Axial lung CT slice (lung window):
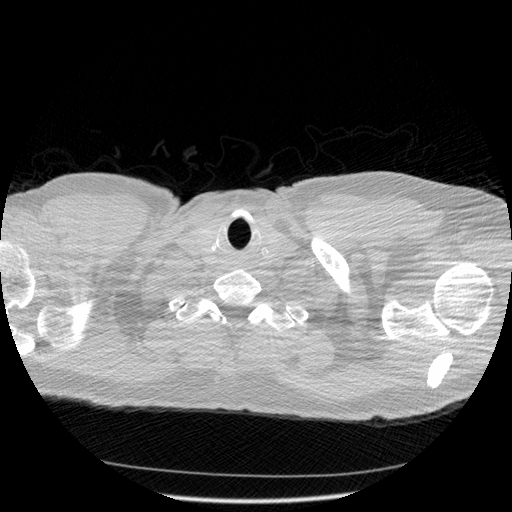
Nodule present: no